Field crop: maize
Growth stage: 2
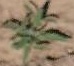
Species: atriplex